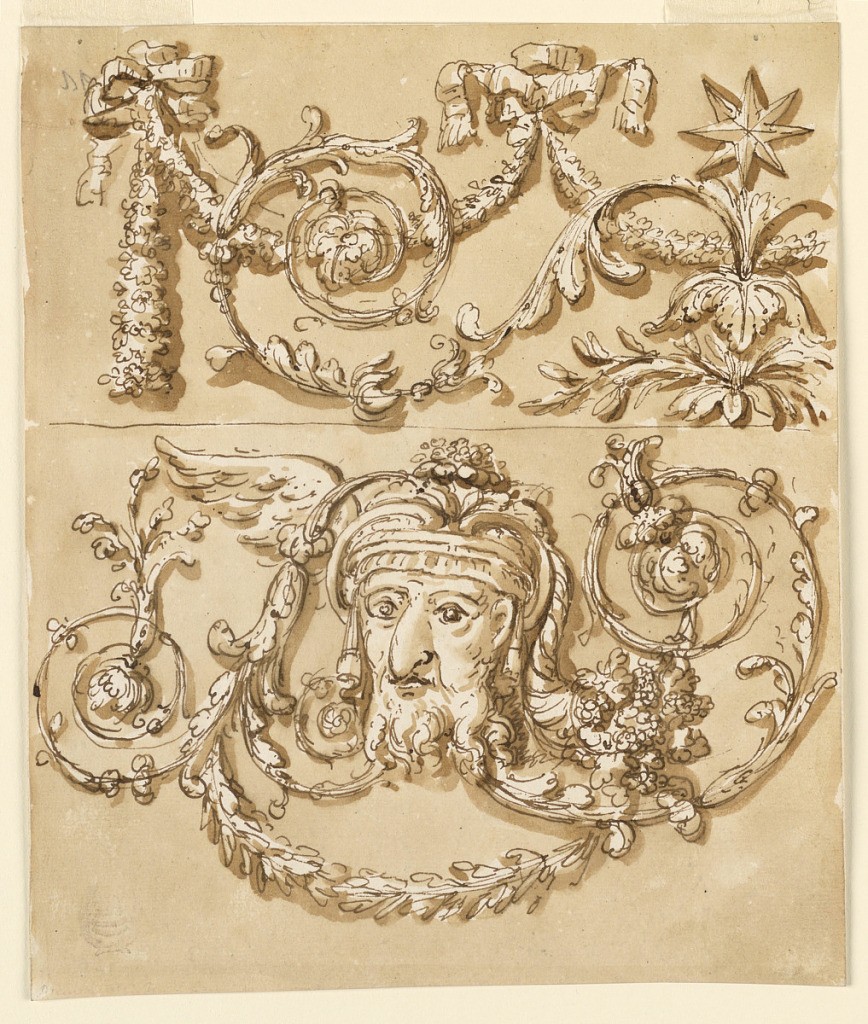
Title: Decoration of a Frieze
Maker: Giuseppe Barberi, Italian, 1746–1809
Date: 18th-19th century
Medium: Pen and brown ink, brush and brown wash on off-white laid paper, lined
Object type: Drawing
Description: The top half is an assembly of plants and an eight-pointed star is visible to the right. The bottom half depicts a male head with plant ornaments decorating his head. A wing of a bird is visible on the left side of the man's head.